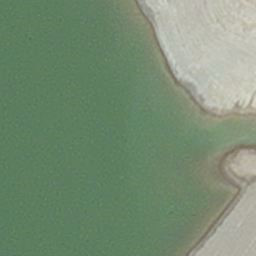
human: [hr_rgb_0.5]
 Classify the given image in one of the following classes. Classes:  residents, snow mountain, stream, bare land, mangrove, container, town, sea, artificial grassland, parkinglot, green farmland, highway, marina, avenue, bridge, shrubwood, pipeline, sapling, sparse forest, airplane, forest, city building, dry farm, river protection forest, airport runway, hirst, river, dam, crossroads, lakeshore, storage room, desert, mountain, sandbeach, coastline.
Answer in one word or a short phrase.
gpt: hirst